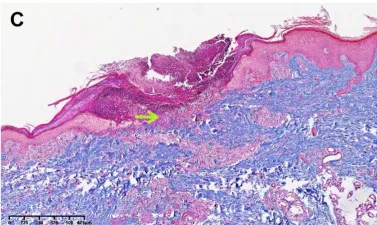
Histopathological examination of the biopsy specimen. (C) Collagen bundles perforated the base of the epidermal erosion (Masson's trichrome staining, x10, arrow).
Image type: pathology (masson_trichrome)